Interaction volume radius: 10 \u00c5
Interaction volume height: 10 \u00c5
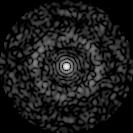
Disorder parameter: 0.8222